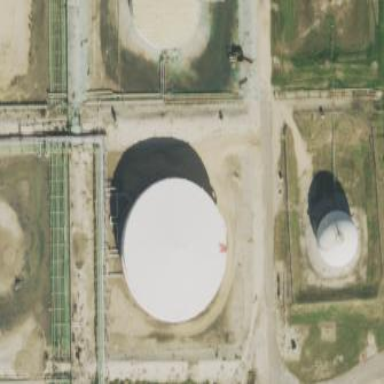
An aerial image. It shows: Storage tank created as man-made structure.